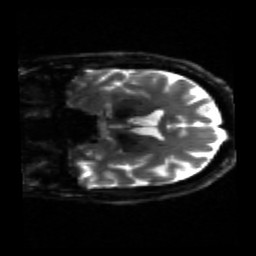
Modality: sbref
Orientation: coronal
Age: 56
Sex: male
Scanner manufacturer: siemens
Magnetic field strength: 3 T
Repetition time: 4.71 s
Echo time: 0.0906 s